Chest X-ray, PA view. Patient: 63 years old, sex M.
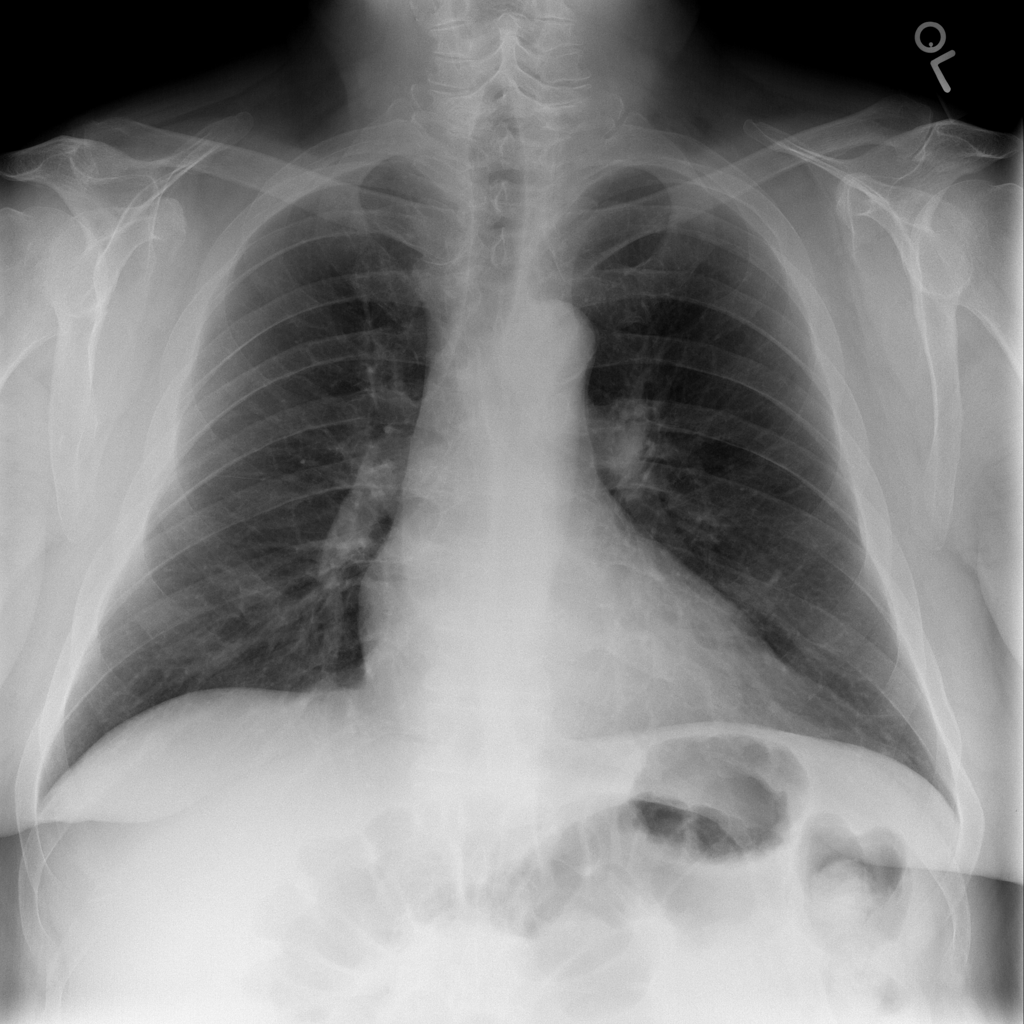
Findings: No Finding